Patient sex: M
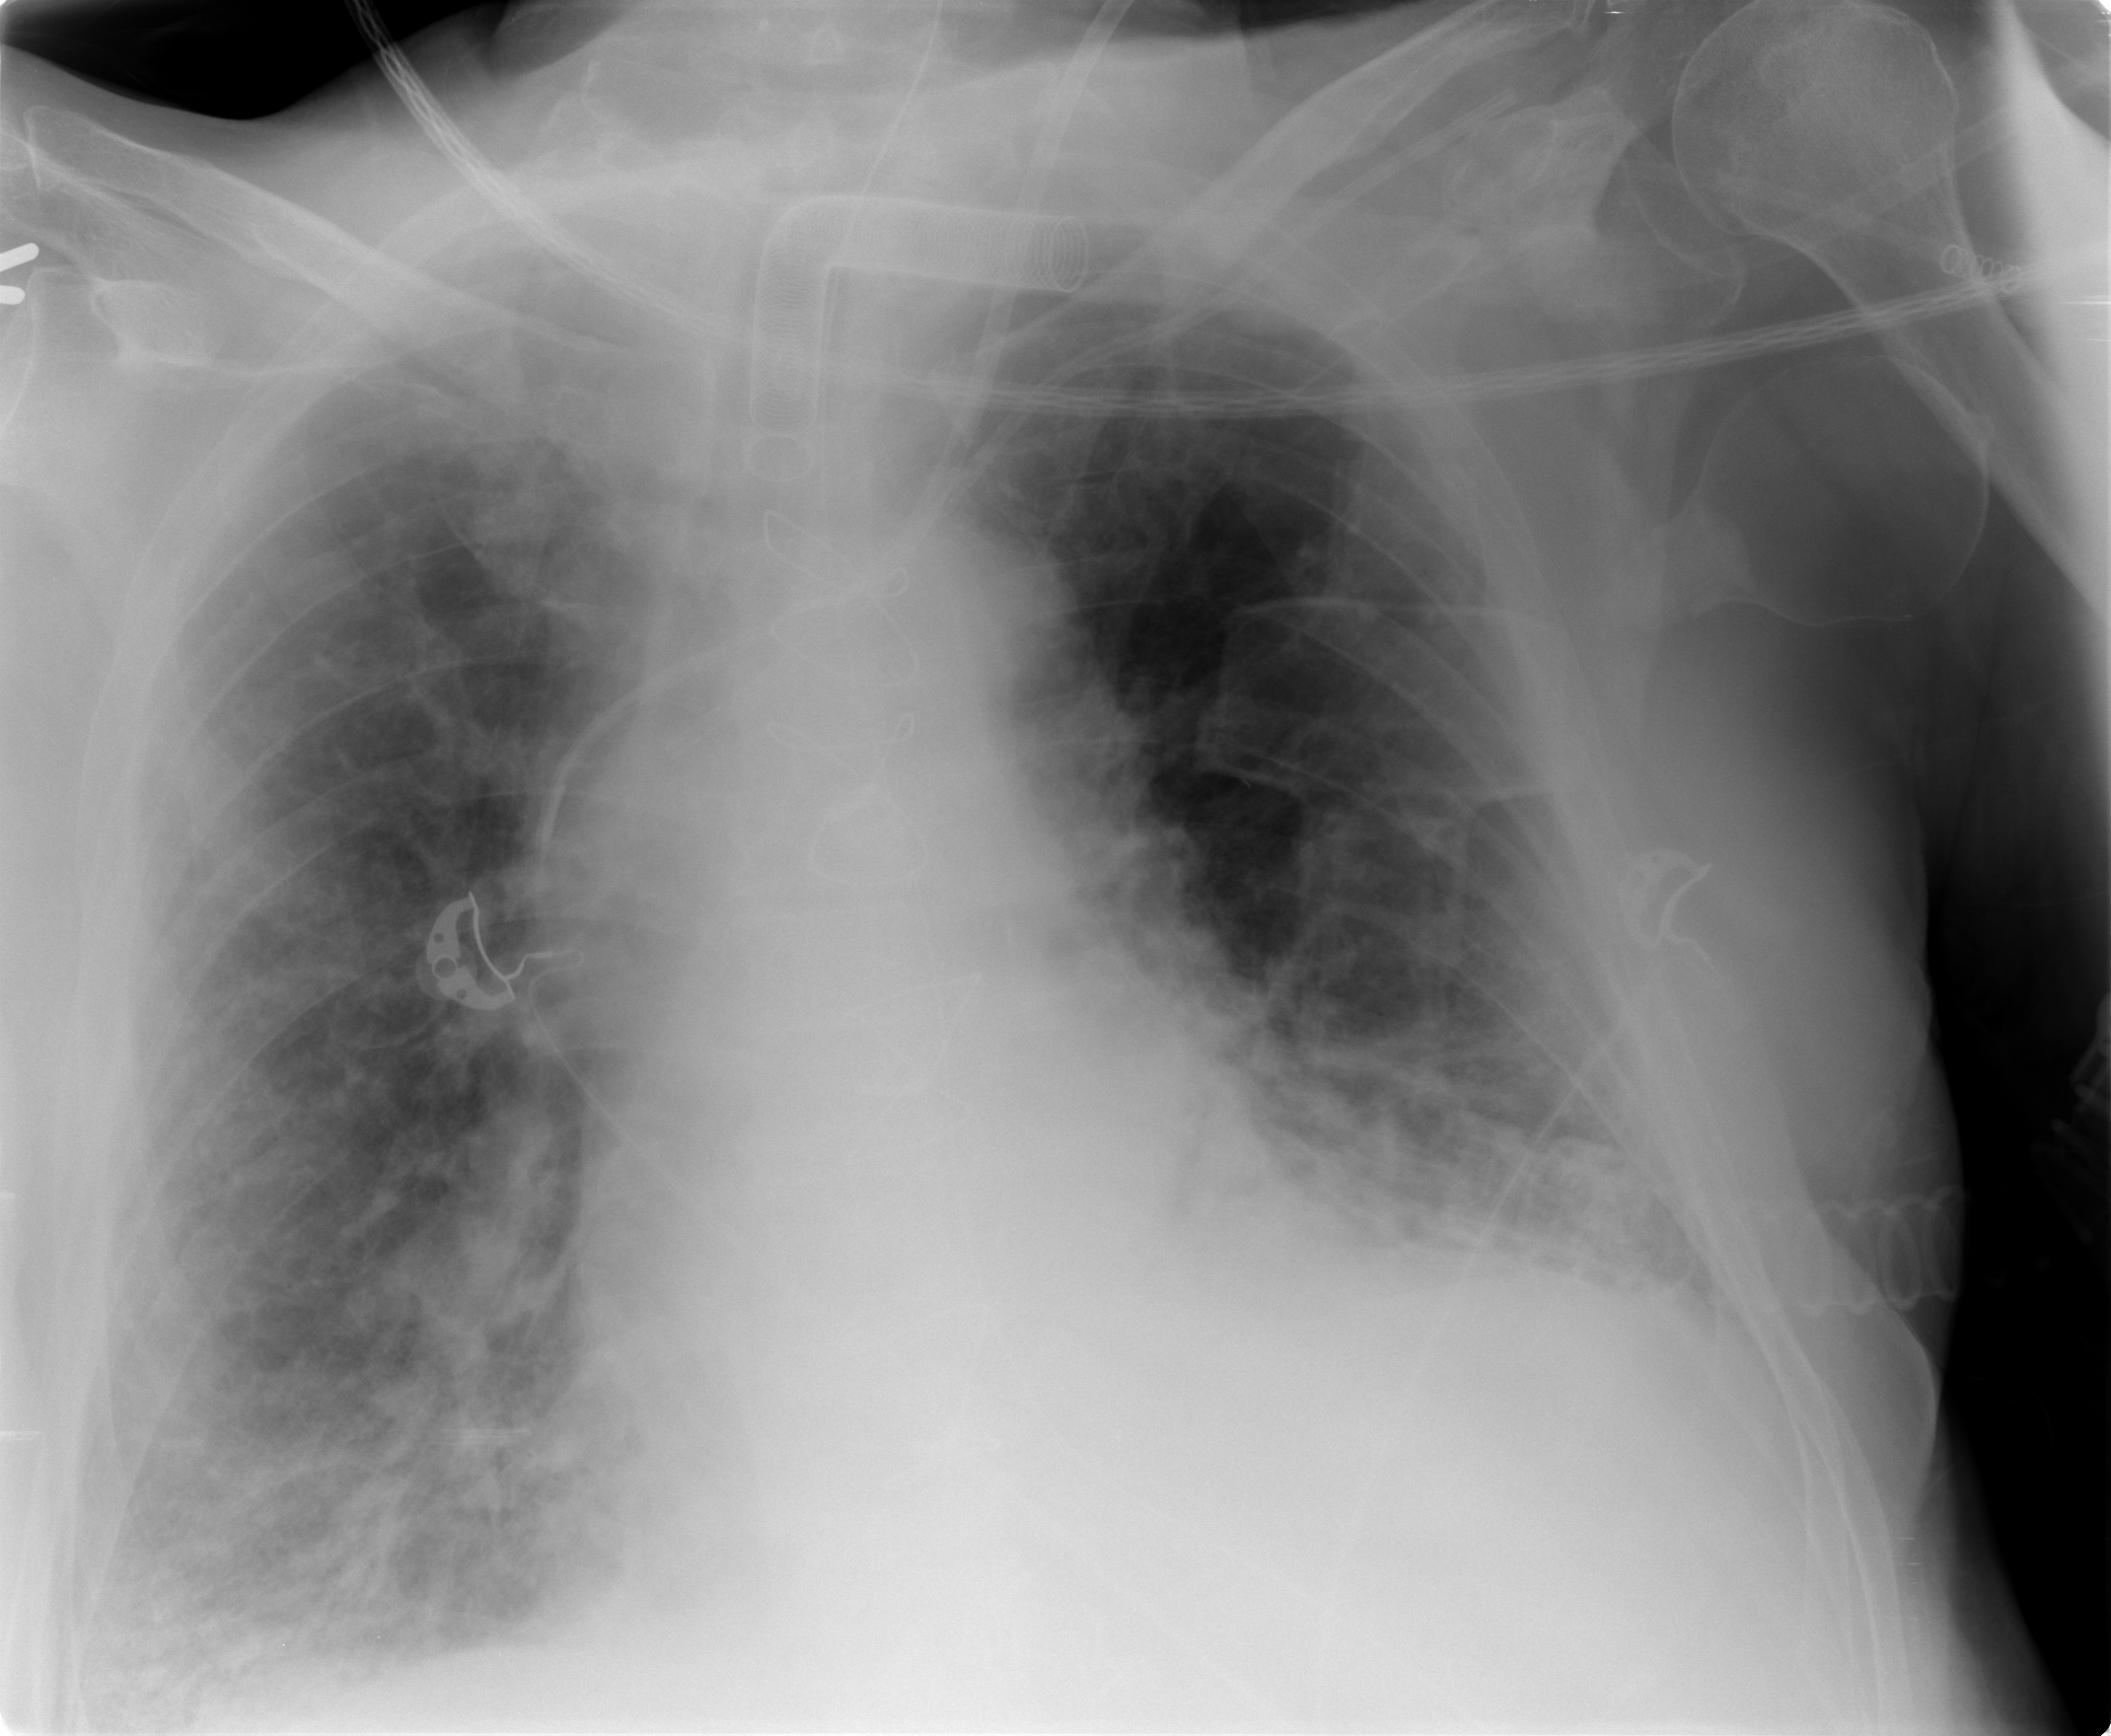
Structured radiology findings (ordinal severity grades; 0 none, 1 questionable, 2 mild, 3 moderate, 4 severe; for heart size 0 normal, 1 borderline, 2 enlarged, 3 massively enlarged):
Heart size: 1
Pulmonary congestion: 2
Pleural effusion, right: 2
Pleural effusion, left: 2
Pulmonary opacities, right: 2
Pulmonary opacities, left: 3
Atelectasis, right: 2
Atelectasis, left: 3